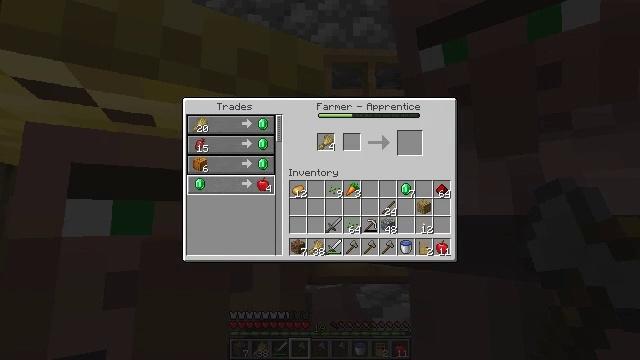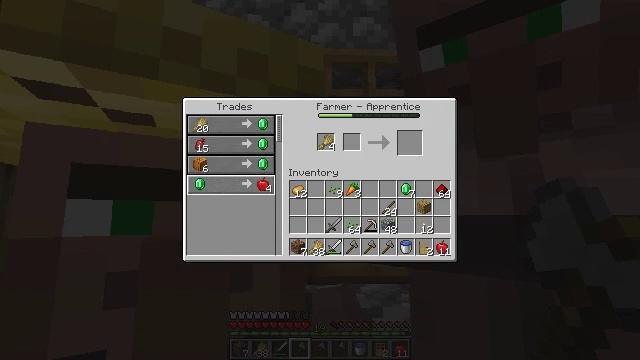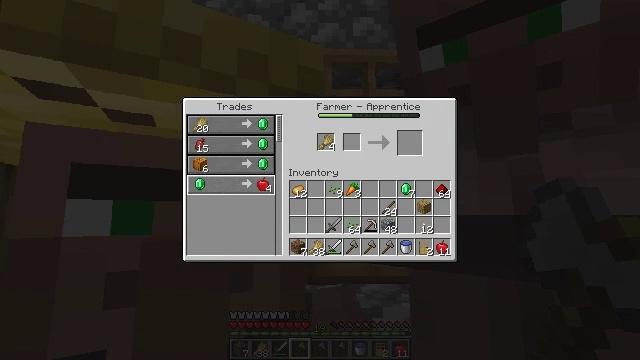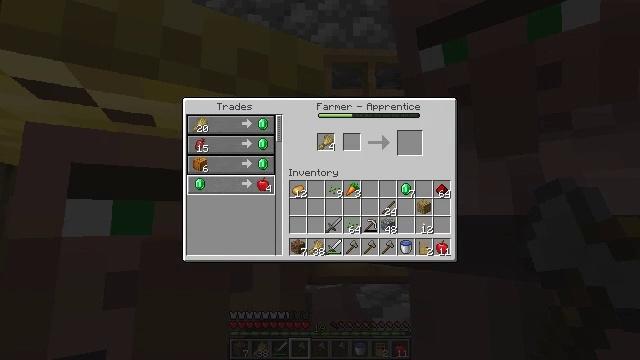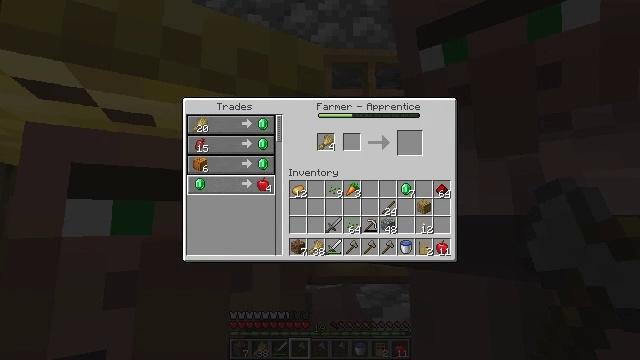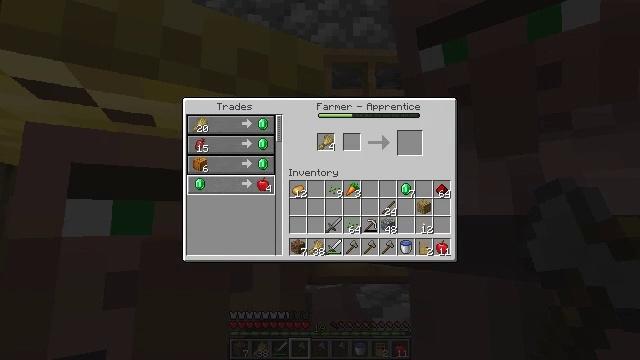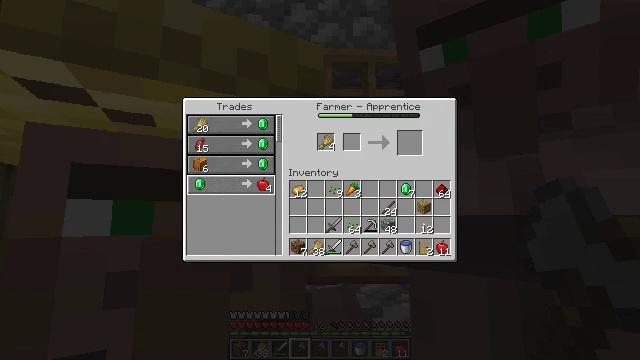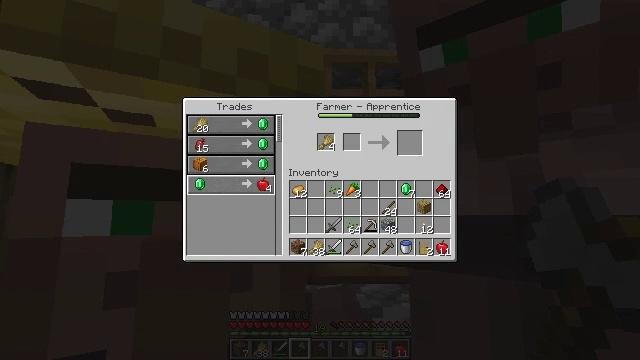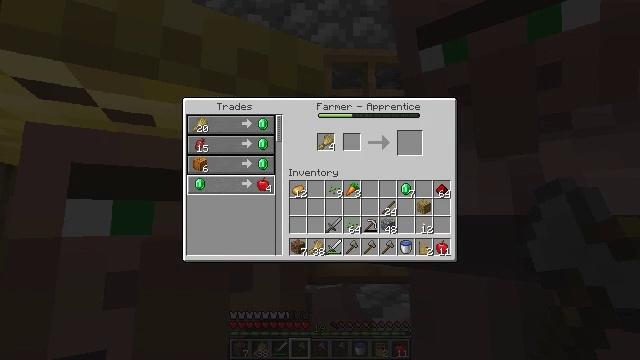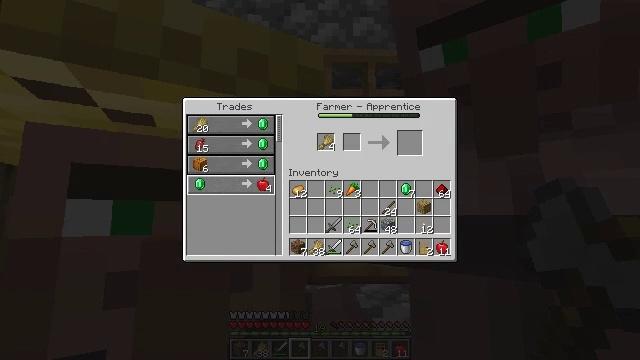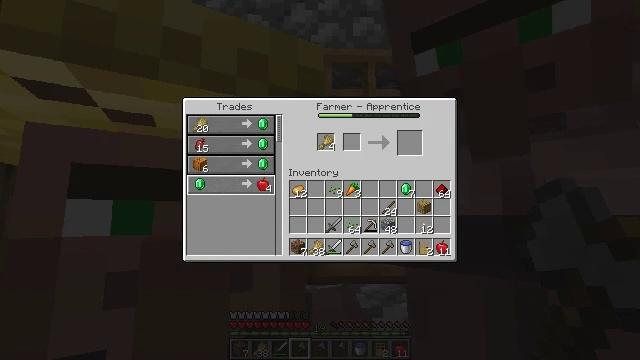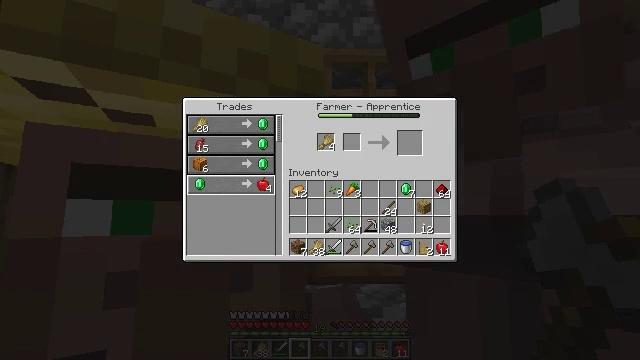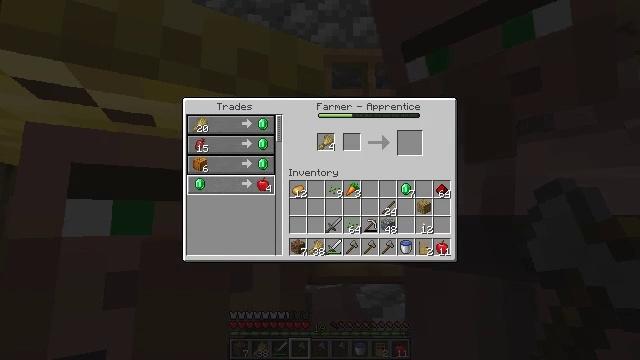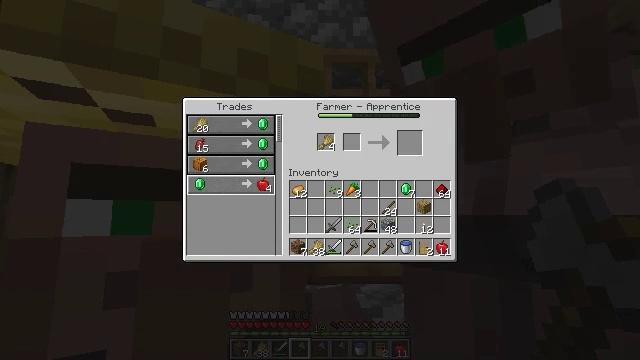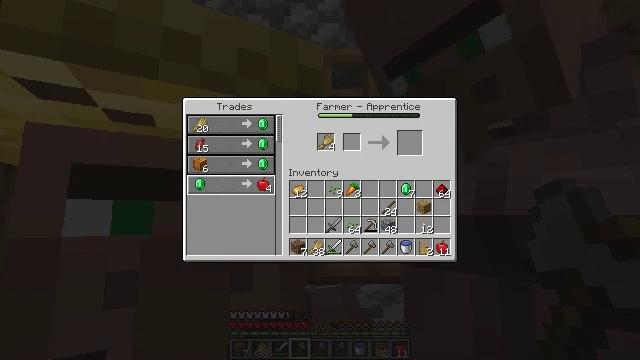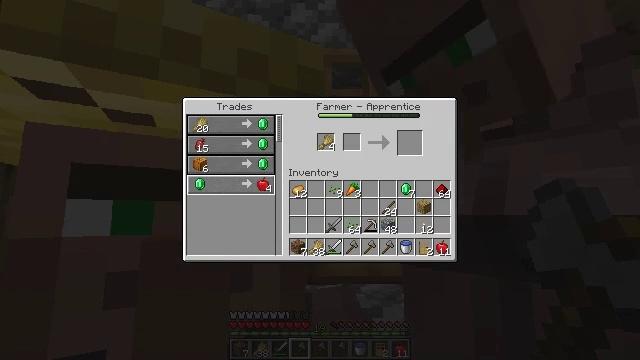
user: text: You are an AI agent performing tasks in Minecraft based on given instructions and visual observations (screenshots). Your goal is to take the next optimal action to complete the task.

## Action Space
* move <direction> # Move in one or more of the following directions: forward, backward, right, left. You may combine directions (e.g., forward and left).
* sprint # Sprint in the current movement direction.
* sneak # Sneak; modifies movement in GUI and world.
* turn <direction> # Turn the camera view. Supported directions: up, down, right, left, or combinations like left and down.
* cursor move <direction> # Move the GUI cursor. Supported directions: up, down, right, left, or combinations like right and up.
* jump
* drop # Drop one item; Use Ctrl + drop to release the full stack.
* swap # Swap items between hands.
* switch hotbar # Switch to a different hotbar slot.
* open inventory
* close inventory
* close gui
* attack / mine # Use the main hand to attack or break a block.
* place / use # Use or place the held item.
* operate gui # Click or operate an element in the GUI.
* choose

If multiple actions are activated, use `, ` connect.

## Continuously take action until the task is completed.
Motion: motion action
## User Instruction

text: Craft an apple.
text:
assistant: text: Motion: no_op
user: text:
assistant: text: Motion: no_op
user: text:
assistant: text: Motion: no_op
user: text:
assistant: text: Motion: no_op
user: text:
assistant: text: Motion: no_op
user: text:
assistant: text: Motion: no_op
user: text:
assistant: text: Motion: no_op
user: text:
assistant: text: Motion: no_op
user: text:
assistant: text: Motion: no_op
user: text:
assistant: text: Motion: no_op
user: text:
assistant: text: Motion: no_op
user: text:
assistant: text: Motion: no_op
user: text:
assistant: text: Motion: no_op
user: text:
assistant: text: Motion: no_op
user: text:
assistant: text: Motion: no_op
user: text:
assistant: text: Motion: no_op
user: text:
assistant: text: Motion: no_op
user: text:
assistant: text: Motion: no_op
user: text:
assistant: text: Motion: no_op
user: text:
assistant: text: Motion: no_op
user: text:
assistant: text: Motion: no_op
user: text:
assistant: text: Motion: no_op
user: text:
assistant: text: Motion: no_op
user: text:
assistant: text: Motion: no_op
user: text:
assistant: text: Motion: no_op
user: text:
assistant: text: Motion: no_op
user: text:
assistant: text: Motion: operate gui
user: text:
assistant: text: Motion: operate gui
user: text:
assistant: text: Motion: operate gui
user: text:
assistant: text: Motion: no_op